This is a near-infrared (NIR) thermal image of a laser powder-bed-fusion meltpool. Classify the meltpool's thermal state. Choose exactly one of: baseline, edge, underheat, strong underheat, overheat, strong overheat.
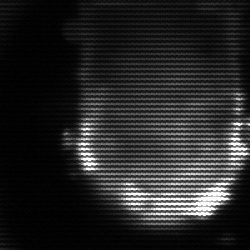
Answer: baseline